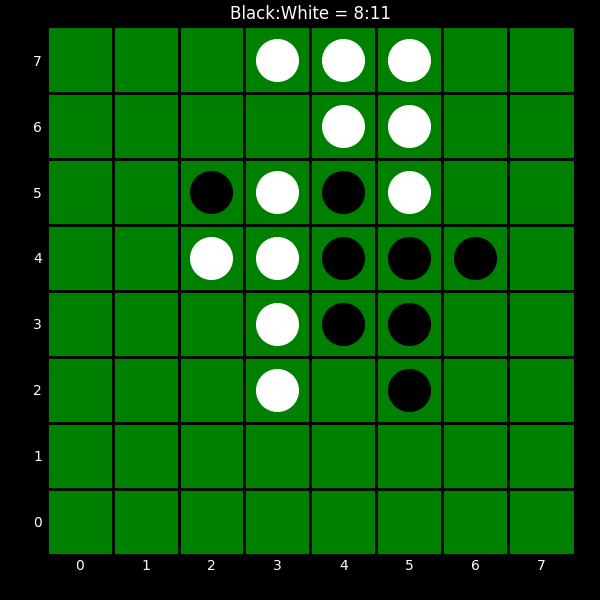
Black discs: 8
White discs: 11